Field crop: tomato
Growth stage: 1
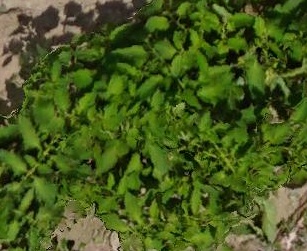
Species: tomato